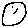
Label: circle